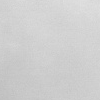
Atmospheric dust classification: dusty